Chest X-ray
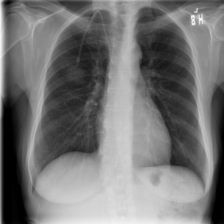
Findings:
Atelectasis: negative
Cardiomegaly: negative
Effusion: negative
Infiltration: negative
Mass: negative
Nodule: negative
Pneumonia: negative
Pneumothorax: negative
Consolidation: negative
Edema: negative
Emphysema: negative
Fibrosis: negative
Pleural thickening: negative
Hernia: negative